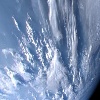
Label: cloud